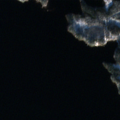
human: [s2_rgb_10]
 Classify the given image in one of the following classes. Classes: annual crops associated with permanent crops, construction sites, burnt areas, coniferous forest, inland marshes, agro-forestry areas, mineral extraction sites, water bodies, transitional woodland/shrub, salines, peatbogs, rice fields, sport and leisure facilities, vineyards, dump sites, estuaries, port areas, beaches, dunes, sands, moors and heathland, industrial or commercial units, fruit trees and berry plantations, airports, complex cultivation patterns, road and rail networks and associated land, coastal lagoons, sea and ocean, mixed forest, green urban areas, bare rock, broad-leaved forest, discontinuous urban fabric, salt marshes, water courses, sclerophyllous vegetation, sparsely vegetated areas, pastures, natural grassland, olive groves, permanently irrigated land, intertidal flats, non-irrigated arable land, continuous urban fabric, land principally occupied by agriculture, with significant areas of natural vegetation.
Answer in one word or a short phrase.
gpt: mixed forest, water bodies